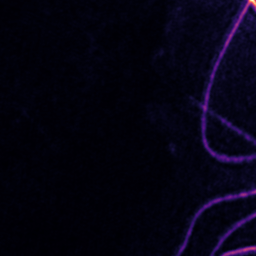
Label: Super-resolution Microtubules image